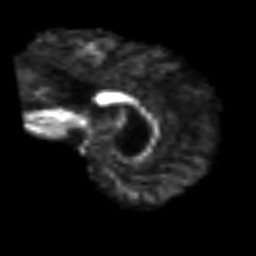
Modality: FA
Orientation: sagittal
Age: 64
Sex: male
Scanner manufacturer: siemens
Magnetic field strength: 3 T
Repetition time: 3.2 s
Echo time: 0.081 s